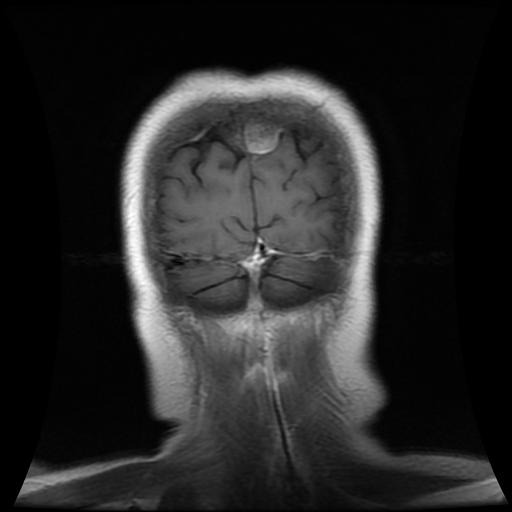
Label: meningioma